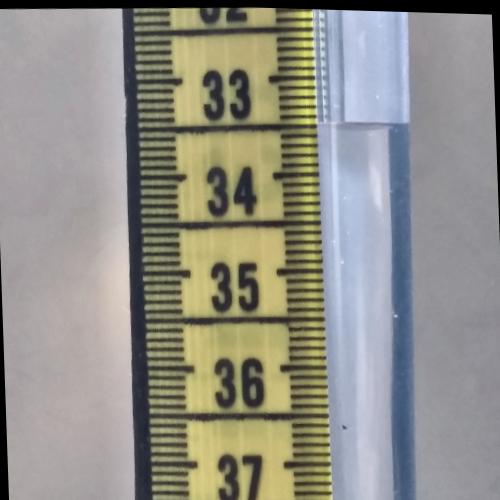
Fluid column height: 33.5 cm